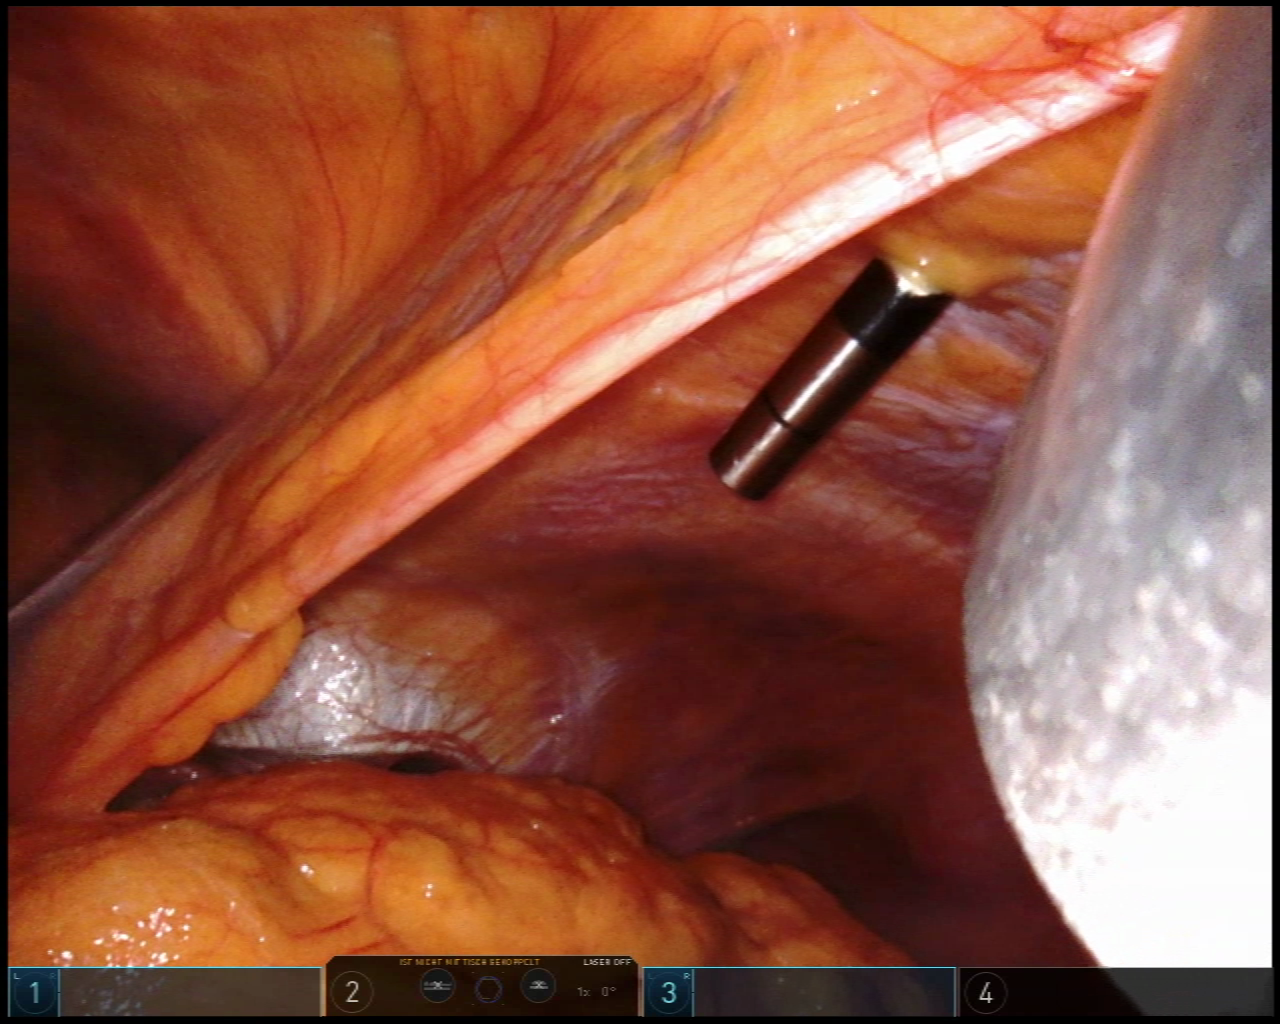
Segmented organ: liver
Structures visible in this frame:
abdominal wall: yes
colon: no
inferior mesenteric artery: no
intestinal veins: no
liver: yes
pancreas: no
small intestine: no
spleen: no
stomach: no
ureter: no
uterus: no
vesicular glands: no